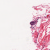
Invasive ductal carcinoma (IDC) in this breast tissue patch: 0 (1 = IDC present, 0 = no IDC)